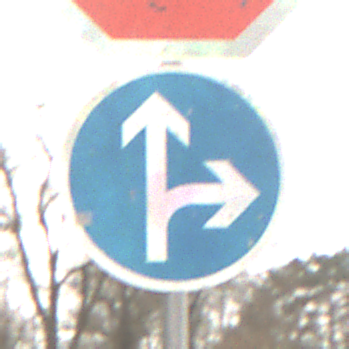
Verkehrszeichen: VorgeschriebeneFahrtrichtungGeradeausOderRechts
Zusatzzeichen oben: Stop
Umgebung: Outdoor, Nature
Tageszeit: Midday
Wetter: Overcast
Licht: Natural
Jahreszeit: NotSpecified
Kontrast: LowContrast